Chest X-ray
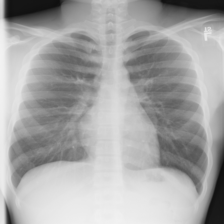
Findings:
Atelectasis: negative
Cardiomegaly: negative
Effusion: negative
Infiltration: negative
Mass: negative
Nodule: negative
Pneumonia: negative
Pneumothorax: negative
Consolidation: negative
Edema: negative
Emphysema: negative
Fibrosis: negative
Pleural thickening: negative
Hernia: negative